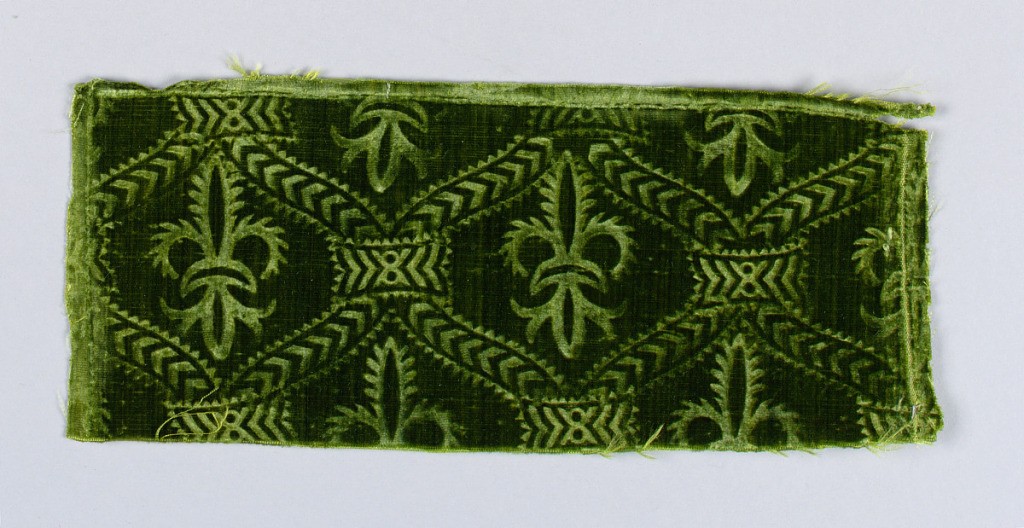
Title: Fragment
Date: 16th–17th century
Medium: silk Technique: supplementary warp forming raised pile (velvet), then embossed.
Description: Stamped pattern of fleur-de lys within a trellis in green velvet